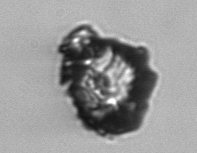
Label: Delphineis